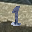
Label: 1